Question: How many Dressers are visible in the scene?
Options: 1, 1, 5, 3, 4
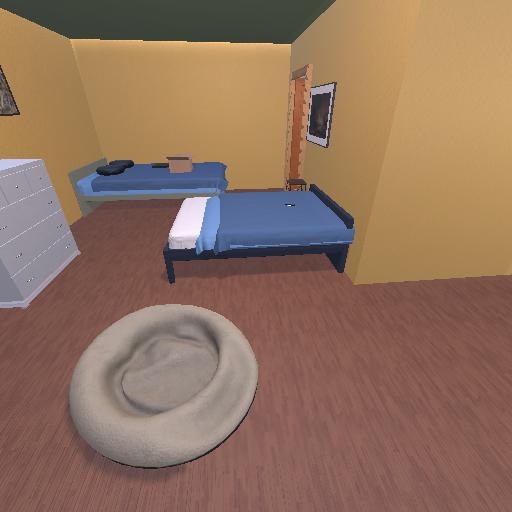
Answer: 1